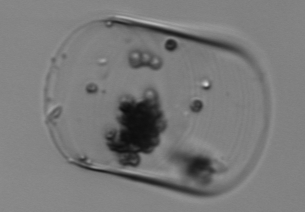
Label: Guinardia_flaccida